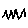
Label: zigzag